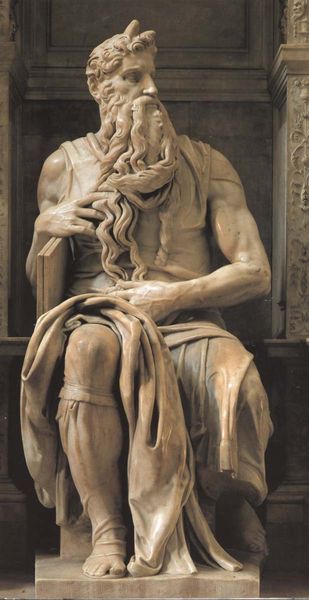
Titel: Juliusgrabmal
Künstler: Michelangelo
Standort: Rom, S. Pietro in Vincoli (EU - I - Latium)
Schlagwörter: fuß, gott, mann, umhang, sitzen, marmor, nase, stuhl, tuch, alt, bart, hemd, arm, stein, kirche, gewand, mantel, pose, sitzend, locken, skulptur, statue, sitz, thron, tafel, muskeln, sandalen, bildhauerei, plastik, knie, nische, antike, moses, buch, sandale, gebote, heiliger, hörner, michelangelo, tafeln, sakristei, gewandt, musjeln